Question: I'd like to make a simple kind of alignment help for my little tool. You can see in the screenshot, what I mean. The style of it is incidental. Mainly I'm more interested in how to get something similar to work.

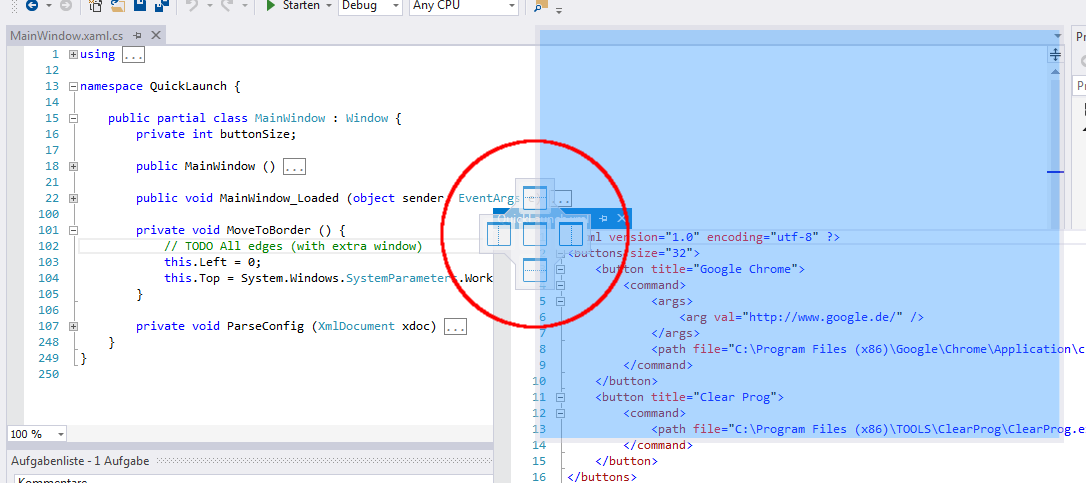
Answer: Use <URL>. It has pretty good support for docking feature you are looking for.